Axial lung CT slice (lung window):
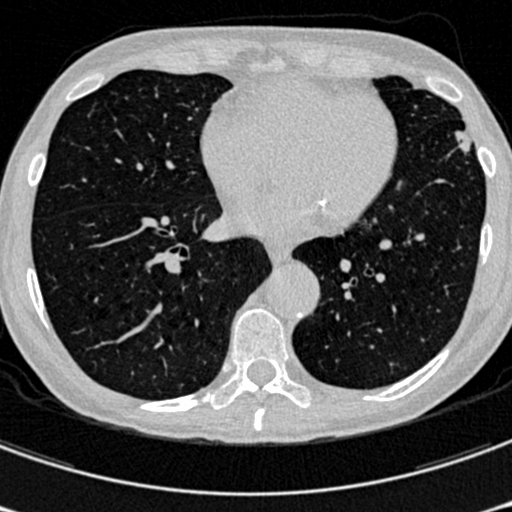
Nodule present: no